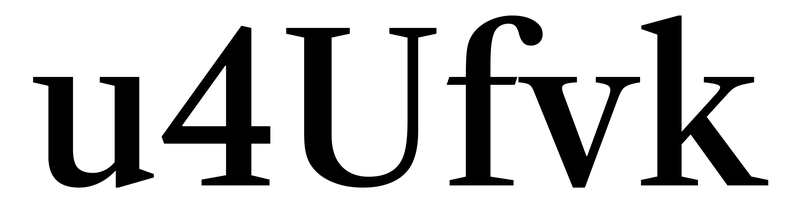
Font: LibreCaslonText_Medium